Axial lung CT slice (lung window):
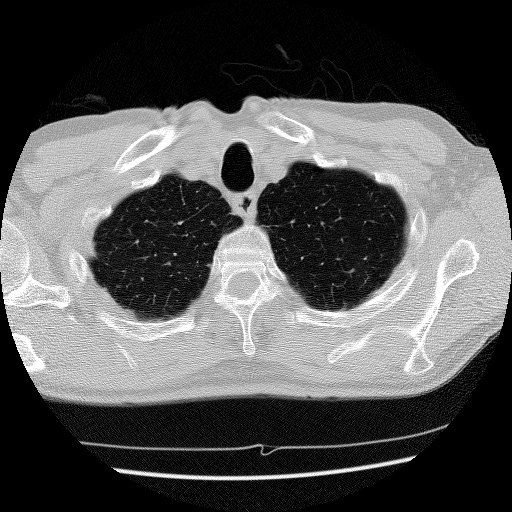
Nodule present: no